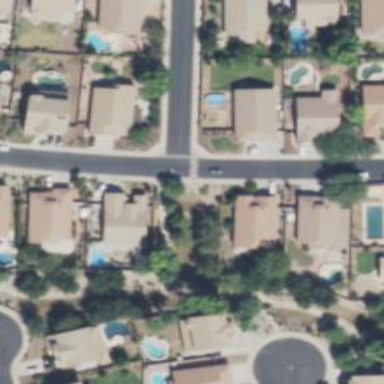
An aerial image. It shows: Asphalt road in residential area.